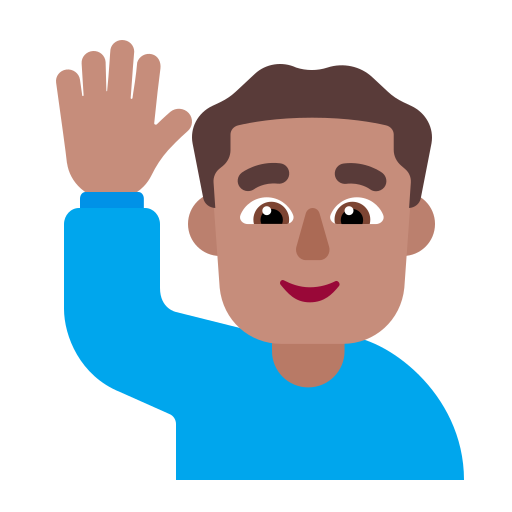
man raising hand flat